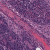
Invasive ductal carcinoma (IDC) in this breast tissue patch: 0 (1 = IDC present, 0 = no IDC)